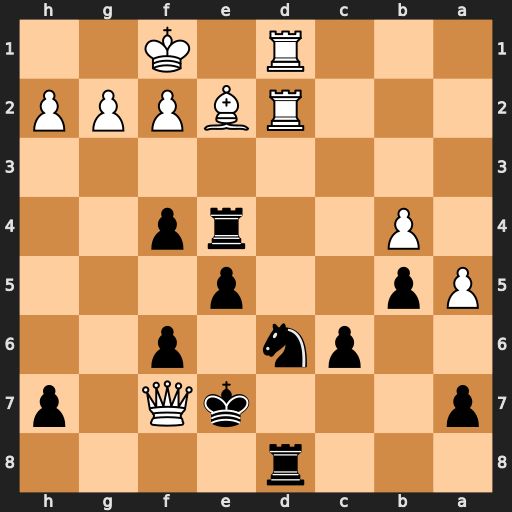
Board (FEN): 3r4/p3kQ1p/2pn1p2/Pp2p3/1P2rp2/8/3RBPPP/3R1K2
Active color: b
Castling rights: -
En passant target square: -
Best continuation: Nxf7 Rxd8 Nxd8